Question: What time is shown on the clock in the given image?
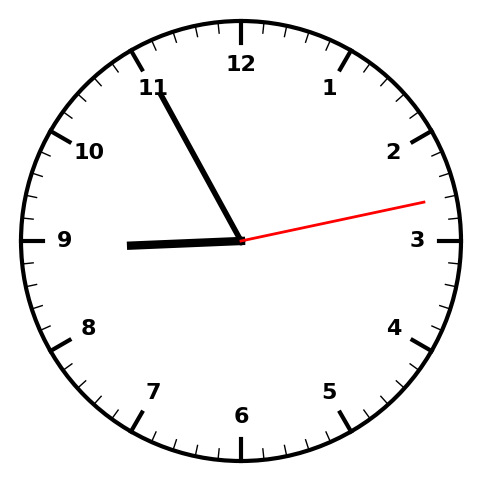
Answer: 08:55:13